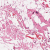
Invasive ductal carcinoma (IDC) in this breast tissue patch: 0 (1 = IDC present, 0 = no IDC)